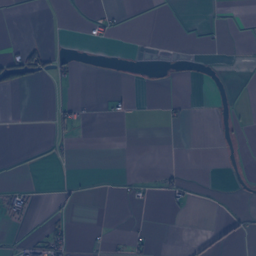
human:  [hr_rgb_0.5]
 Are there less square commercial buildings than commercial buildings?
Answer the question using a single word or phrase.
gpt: yes

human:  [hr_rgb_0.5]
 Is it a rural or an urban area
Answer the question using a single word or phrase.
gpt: rural

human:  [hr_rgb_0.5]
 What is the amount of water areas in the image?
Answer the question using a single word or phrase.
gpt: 18

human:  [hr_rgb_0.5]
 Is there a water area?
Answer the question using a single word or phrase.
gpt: yes

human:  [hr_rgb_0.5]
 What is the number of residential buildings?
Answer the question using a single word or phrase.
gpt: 91

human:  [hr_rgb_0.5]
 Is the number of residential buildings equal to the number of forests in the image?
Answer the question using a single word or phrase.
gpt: no

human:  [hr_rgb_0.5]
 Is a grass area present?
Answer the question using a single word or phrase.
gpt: yes

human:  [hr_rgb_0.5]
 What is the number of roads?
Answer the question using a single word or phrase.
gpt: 66

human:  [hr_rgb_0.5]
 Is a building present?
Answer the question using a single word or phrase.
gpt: yes

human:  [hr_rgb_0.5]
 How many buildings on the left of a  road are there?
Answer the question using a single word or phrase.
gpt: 111

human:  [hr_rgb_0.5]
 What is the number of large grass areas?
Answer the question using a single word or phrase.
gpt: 40

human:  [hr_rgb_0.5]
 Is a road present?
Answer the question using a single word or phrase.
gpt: yes

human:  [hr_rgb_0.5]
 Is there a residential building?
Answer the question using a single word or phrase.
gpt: yes

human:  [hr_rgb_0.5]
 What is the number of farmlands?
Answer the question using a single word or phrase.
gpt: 44

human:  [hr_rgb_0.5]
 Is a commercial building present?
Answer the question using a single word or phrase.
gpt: yes

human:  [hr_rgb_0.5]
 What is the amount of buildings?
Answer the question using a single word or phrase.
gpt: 111

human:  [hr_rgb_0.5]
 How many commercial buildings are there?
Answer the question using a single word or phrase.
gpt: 6

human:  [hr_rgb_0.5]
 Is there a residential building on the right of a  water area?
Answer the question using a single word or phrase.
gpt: yes

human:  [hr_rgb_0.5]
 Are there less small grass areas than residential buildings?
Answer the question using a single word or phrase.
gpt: yes

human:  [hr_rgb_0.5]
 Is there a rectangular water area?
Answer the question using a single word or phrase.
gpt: yes

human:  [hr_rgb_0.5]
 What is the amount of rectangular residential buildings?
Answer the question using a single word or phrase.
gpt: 58

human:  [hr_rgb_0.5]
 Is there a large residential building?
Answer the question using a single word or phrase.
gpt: no

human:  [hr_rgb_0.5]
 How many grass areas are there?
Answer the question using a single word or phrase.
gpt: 78

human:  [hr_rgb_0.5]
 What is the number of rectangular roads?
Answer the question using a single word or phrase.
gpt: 0

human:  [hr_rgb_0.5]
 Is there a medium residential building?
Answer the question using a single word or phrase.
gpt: yes

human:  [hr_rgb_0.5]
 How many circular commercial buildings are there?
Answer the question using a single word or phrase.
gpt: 0

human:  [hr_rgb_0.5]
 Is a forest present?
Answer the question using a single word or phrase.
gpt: yes

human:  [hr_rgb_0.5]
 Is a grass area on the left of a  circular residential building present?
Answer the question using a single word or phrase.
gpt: no

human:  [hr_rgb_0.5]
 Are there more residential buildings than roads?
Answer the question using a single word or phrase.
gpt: yes

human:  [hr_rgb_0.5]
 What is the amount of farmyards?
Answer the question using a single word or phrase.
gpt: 6

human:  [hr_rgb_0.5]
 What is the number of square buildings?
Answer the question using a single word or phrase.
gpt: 0

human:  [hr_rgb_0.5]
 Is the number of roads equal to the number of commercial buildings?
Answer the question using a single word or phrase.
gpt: no

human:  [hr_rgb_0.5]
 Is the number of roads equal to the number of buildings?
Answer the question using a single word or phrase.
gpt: no

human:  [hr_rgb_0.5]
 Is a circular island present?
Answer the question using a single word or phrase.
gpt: no

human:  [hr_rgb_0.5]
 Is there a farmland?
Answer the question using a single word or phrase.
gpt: yes

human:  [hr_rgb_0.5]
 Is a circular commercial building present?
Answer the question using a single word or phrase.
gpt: no

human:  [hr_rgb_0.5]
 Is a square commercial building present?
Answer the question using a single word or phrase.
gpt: no

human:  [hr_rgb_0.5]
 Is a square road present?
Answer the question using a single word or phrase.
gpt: no

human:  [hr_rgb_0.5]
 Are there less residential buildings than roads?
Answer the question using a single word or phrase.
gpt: no

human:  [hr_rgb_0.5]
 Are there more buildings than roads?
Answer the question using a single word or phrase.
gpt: yes

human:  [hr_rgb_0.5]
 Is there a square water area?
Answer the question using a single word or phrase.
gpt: yes

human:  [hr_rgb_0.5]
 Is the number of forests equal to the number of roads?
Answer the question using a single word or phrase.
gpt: no

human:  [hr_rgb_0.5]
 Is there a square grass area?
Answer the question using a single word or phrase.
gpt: no

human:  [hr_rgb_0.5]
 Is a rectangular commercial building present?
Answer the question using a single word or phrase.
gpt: yes

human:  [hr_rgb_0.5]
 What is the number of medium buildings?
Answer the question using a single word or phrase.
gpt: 3

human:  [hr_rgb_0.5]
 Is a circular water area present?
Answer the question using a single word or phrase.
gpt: yes

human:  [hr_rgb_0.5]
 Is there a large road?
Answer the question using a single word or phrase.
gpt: no

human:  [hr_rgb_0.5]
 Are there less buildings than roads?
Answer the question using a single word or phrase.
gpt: no

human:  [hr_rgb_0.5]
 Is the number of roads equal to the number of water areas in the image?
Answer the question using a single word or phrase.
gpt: no

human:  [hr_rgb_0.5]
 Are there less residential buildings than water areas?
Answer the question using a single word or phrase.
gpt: no

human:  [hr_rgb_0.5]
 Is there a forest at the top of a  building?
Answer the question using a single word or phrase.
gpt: yes

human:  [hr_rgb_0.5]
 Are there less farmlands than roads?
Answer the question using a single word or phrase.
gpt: yes

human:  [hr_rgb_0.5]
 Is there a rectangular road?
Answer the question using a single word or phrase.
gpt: no

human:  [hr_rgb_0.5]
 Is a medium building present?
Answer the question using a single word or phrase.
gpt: yes

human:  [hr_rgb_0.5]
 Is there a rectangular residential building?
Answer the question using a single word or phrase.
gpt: yes

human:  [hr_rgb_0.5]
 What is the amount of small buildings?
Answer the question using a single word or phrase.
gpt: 107

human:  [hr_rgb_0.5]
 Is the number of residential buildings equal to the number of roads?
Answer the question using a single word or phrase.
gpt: no

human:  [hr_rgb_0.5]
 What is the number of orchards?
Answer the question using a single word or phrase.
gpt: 3

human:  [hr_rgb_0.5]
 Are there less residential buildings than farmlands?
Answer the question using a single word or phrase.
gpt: no

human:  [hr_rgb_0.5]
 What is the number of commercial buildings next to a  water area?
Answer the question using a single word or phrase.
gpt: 6

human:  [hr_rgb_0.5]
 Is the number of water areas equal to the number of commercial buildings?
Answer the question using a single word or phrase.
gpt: no

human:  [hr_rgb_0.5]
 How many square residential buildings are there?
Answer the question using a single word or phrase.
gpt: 0

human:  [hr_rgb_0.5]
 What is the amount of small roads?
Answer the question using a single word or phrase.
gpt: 66

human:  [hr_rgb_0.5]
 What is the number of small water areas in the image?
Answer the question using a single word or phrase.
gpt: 10